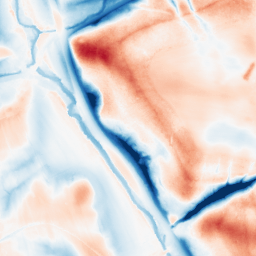
Category: classical
Decomposition family: uniform
Decomposition parameters: size: 50
Upsampling method: quadratic
Upsampling parameters: scale: 8
Upsampling scale: 8